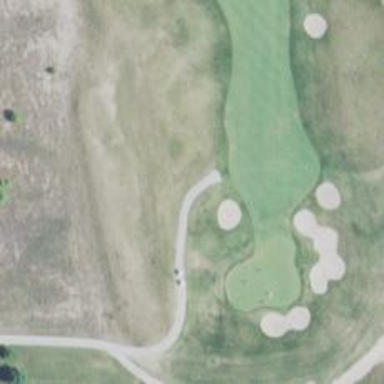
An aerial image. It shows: Path used for both walking and golf.